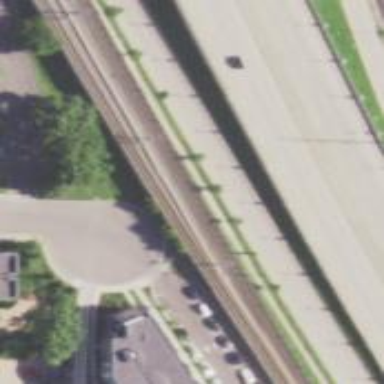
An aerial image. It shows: Bridge for light rail railway with electrified contact lines.